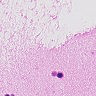
Metastatic tissue present: no